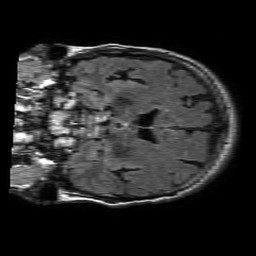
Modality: FLAIR
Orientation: coronal
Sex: female
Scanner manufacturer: philips
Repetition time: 11 s
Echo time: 0.125 s